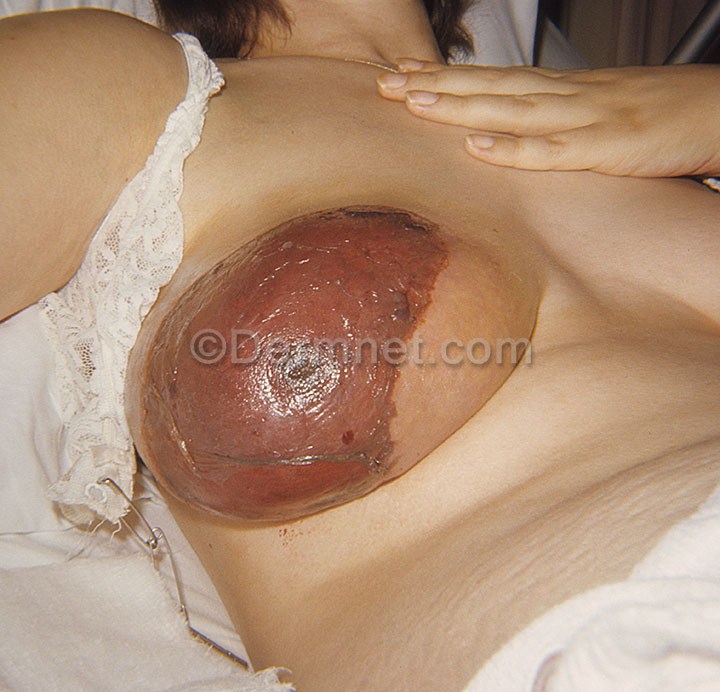
Disease: Exanthems and Drug Eruptions